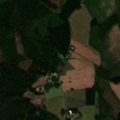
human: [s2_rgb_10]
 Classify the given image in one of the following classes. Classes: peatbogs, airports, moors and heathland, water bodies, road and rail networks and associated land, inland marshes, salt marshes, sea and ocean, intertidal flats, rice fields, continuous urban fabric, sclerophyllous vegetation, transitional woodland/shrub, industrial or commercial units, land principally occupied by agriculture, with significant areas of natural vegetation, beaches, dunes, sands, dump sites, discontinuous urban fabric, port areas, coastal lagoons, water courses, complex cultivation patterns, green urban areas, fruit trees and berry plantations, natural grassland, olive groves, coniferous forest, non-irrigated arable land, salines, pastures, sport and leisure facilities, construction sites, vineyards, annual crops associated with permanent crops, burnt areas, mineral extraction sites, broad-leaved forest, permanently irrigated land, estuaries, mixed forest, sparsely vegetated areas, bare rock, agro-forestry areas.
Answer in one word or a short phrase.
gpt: non-irrigated arable land, land principally occupied by agriculture, with significant areas of natural vegetation, coniferous forest, mixed forest, peatbogs